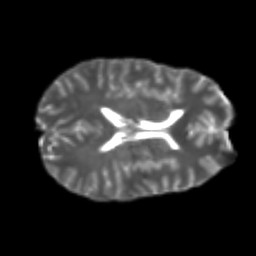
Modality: T2w
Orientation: axial
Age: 24
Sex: male
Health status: healthy
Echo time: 0.074 s